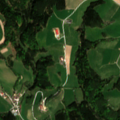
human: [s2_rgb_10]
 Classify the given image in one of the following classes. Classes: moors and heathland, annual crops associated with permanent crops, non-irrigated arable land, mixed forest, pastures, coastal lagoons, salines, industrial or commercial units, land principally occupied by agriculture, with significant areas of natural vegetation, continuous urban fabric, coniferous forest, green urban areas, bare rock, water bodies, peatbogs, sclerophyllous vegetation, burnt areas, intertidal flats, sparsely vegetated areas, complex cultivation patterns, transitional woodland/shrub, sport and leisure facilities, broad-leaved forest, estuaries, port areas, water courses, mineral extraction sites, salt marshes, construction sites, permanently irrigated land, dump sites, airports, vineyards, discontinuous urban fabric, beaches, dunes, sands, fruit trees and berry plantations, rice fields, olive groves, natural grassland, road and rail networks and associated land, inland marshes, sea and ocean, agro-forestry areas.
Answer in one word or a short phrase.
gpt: complex cultivation patterns, coniferous forest, mixed forest